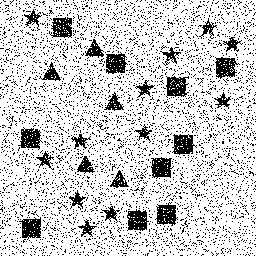
Squares: 10
Triangles: 5
Stars: 12
Total shapes: 27